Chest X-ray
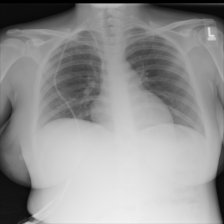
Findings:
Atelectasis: negative
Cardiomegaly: negative
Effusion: negative
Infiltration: negative
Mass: negative
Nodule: negative
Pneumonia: negative
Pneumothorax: negative
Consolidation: negative
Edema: negative
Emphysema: negative
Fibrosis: negative
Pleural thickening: negative
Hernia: negative